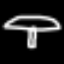
Label: mushroom